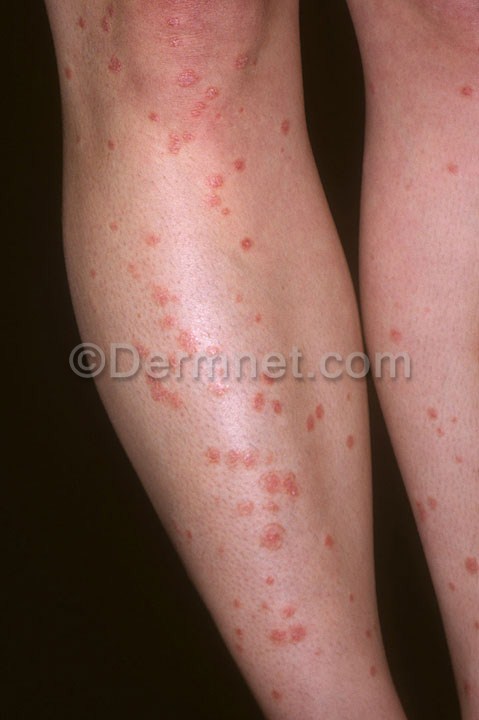
Disease: Psoriasis pictures Lichen Planus and related diseases